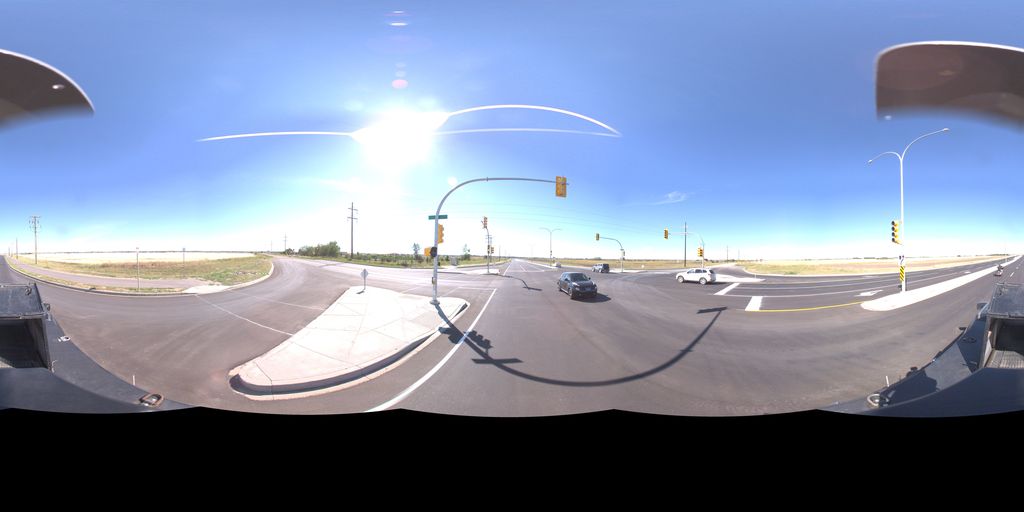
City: saskatoon